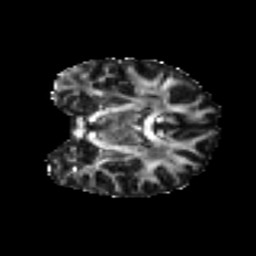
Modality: FA
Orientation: coronal
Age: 55
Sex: female
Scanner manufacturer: ge
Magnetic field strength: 3 T
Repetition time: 7.8 s
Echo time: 0.0609 s